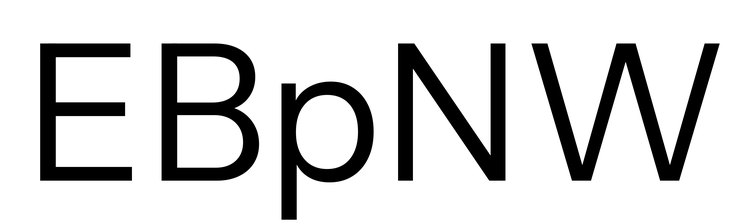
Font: InstrumentSans_Regular